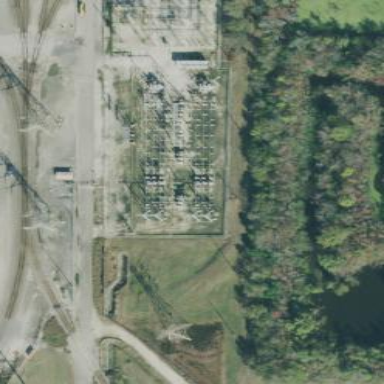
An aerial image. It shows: Power substation.